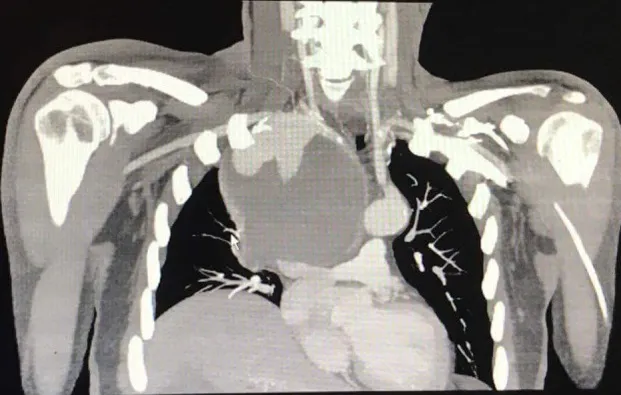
Axial-coronal computed tomography imaging shows a giant right subclavian aneurysm of 12 cm diameter.
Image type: radiology (ct)